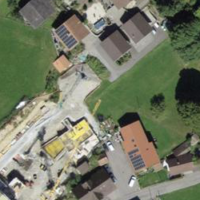
EUNIS habitat code: 24
Species observed at this site:
Milvus milvus
Hirundo rustica